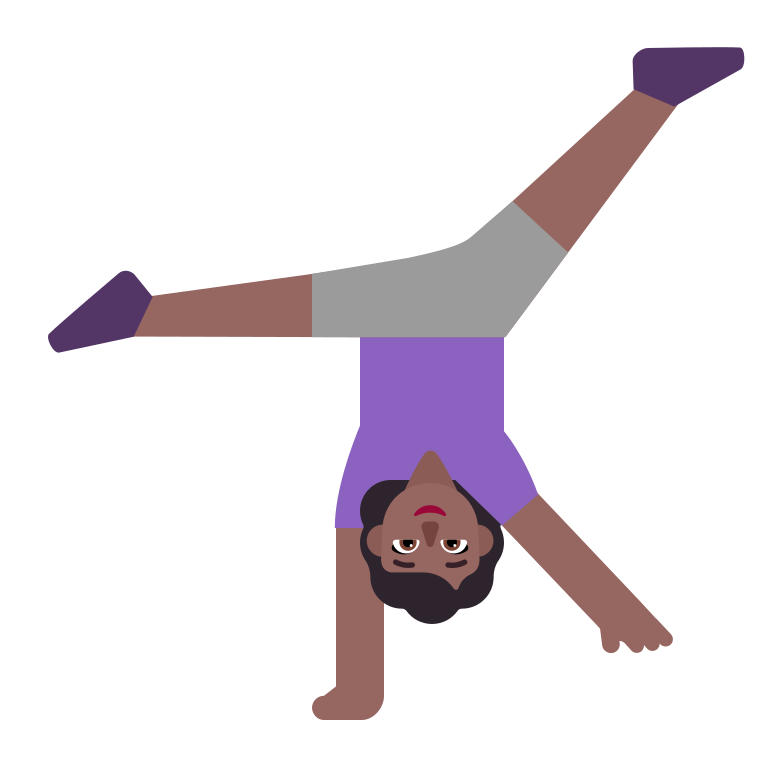
woman cartwheeling flat  dark